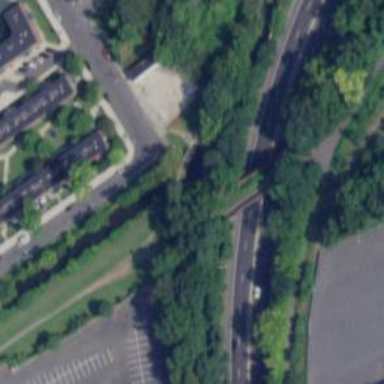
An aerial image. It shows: Abandoned railway alongside cycleway.